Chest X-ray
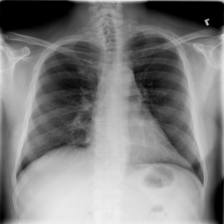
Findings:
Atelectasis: negative
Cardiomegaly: negative
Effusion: negative
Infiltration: negative
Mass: negative
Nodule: negative
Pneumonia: negative
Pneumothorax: negative
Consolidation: negative
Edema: negative
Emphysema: negative
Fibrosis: negative
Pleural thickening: negative
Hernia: negative